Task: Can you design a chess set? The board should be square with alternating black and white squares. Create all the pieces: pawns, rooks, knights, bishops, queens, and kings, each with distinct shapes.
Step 4960:
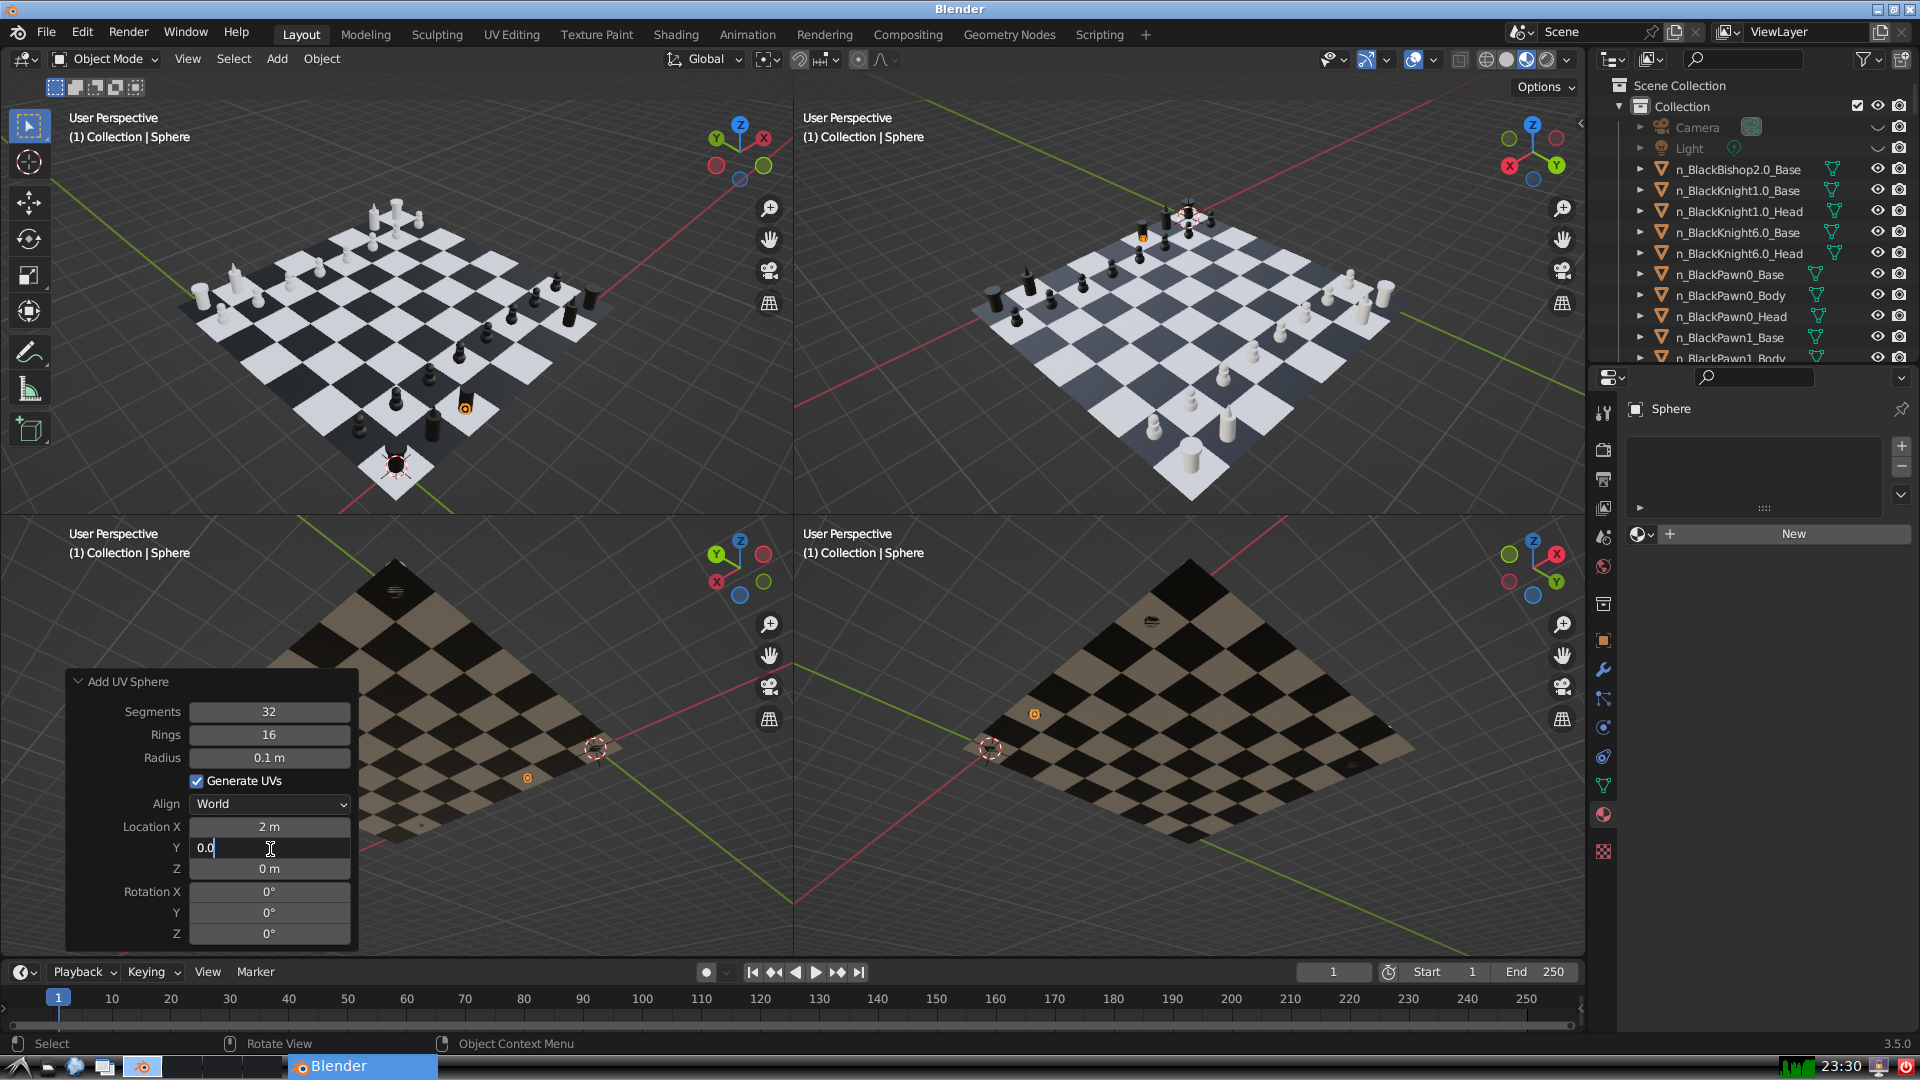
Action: {"key_press": ['Return']}